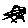
Label: star